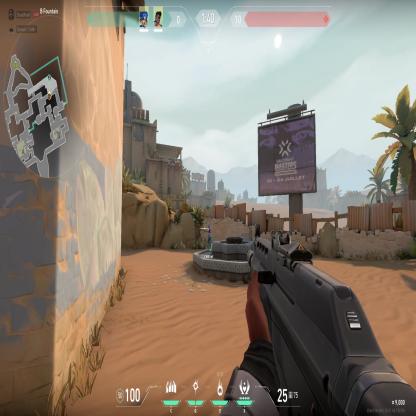
Label: teammate